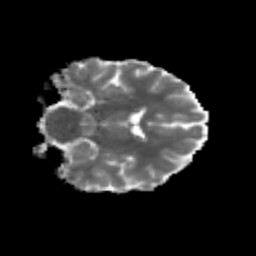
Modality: MD
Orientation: coronal
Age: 25
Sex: female
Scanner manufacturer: siemens
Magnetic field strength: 3 T
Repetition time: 3.5 s
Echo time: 0.125 s